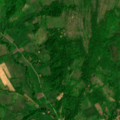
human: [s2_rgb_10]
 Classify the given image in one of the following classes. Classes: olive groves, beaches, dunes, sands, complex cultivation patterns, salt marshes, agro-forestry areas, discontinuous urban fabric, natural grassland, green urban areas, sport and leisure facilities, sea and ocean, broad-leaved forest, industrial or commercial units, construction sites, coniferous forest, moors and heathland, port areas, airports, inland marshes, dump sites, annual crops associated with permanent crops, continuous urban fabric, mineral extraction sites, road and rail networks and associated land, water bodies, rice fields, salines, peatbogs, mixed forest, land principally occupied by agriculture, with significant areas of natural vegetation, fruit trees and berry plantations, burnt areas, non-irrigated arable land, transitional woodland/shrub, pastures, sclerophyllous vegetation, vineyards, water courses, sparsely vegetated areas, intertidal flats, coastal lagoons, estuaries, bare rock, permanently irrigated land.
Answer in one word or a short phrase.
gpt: discontinuous urban fabric, complex cultivation patterns, land principally occupied by agriculture, with significant areas of natural vegetation, broad-leaved forest